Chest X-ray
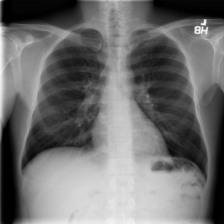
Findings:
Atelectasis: negative
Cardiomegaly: negative
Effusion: negative
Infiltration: negative
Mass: negative
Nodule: negative
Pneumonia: negative
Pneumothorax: negative
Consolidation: negative
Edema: negative
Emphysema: negative
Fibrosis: negative
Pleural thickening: negative
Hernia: negative